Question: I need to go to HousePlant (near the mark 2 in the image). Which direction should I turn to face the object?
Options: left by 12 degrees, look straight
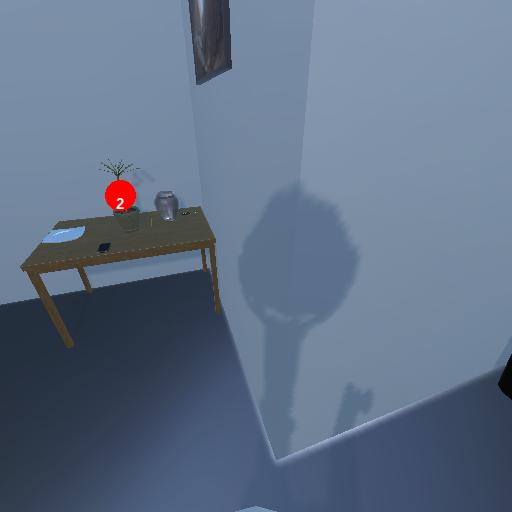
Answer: left by 12 degrees